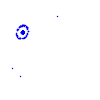
Particle: pion